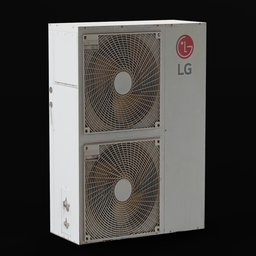
Label: appliances